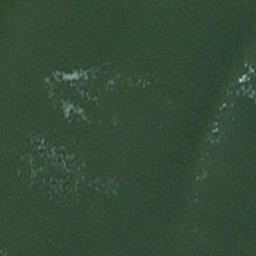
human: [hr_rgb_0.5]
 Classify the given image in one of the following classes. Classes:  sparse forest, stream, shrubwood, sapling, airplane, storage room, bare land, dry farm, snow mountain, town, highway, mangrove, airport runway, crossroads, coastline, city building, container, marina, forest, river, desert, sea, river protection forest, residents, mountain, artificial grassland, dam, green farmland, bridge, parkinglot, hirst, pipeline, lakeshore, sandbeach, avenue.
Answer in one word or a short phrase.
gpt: sea